Question: I'm trying to read a 'json' file from my Assets folder. I've tried numerous code examples, and all are variations on the same thing.
I feel like I must be doing something stupid, but I just can't see it.
'''
string filepath = @"Assets
esources.json";
StorageFolder folder = Windows.ApplicationModel.Package.Current.InstalledLocation;
StorageFile file = await folder.GetFileAsync(filepath); // error here
var data = await Windows.Storage.FileIO.ReadTextAsync(file);
'''
Every time I run the above code I get a 'System.IO.FileNotFoundException' on my app. I've double and tripled checked the file is in the assets folder and there are no typos in my path.
I've also tried this
'''
StorageFile file = await StorageFile.GetFileFromApplicationUriAsync(new Uri("ms-appx:///Assets/resources.json"));
'''
Same error. 'System.IO.FileNotFoundException'
Screenshot of my Assets folder:

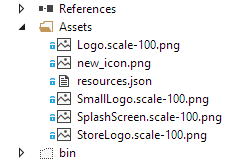
Answer: In the properties of the file (Right click and properties) under have you made sure this is selected as ? Also make sure that is set as . This should solve the problem for you I think.